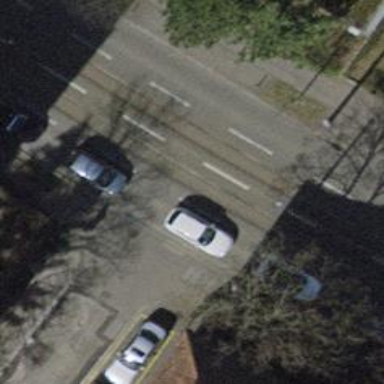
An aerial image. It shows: Tram level crossing on railway.